Field crop: maize
Growth stage: 2
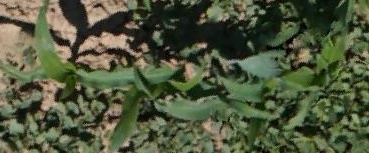
Species: maize